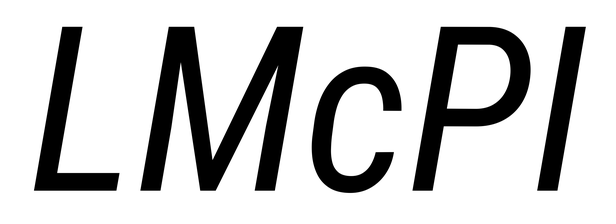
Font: Roboto-Italic_Condensed_Italic